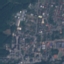
Land use / land cover: Residential